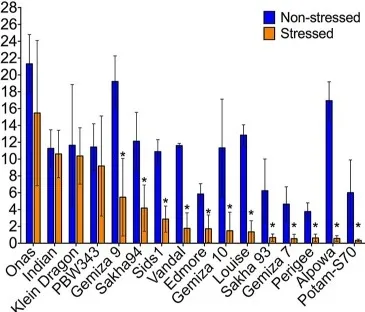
The genetic variation of the standing biomass.
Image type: chart (chart)